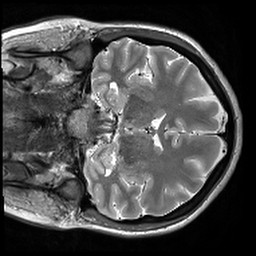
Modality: T2w
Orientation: coronal
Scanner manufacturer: siemens
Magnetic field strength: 3 T
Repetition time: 9.86 s
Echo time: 0.05 s